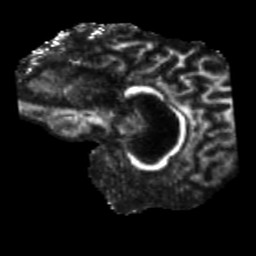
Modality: FA
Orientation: sagittal
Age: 31
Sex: female
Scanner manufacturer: siemens
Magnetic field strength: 3 T
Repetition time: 5.25 s
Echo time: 0.08 s